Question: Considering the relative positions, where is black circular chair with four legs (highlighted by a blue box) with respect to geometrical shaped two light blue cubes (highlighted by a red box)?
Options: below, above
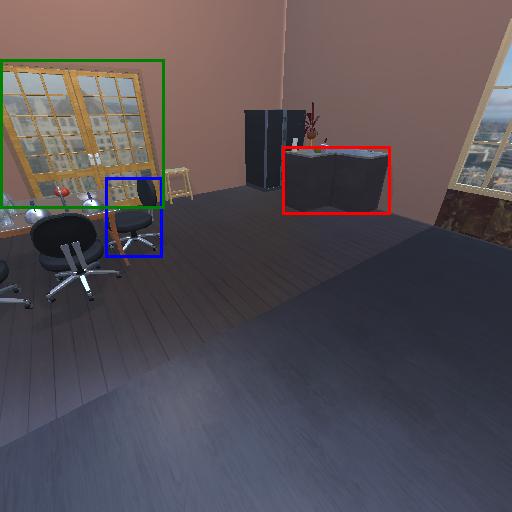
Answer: below